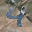
Label: 4